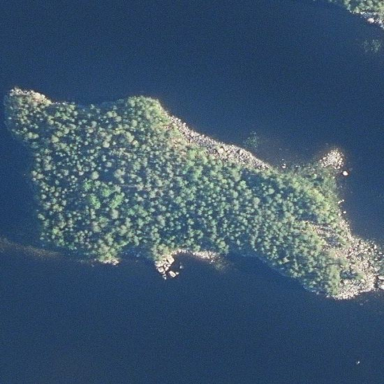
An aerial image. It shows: Islet covered with needle-leaved woodland.